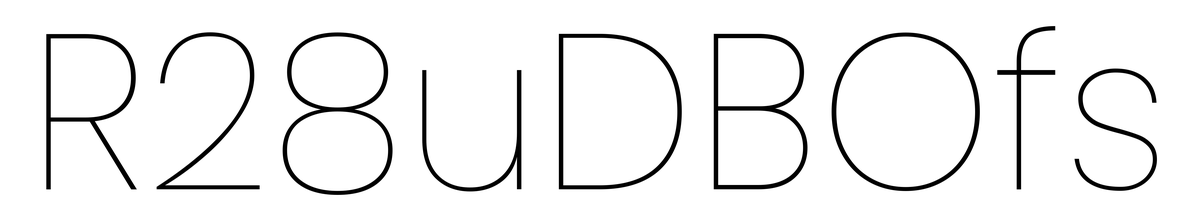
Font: Poppins-Thin